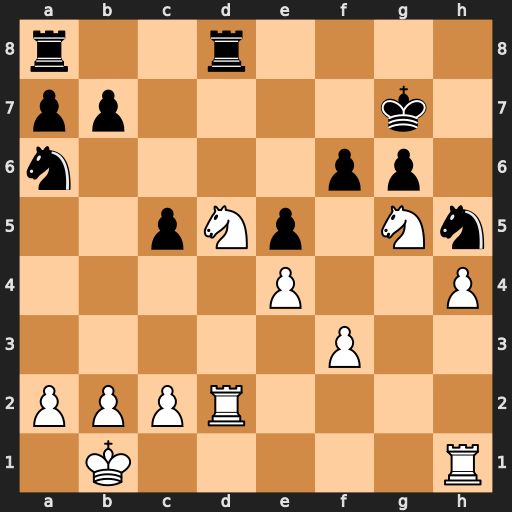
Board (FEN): r2r4/pp4k1/n4pp1/2pNp1Nn/4P2P/5P2/PPPR4/1K5R
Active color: w
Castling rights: -
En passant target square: -
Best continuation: Ne6+ Kf7 Nxd8+